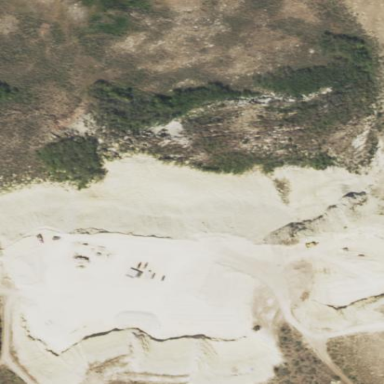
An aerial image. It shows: Quarry area.